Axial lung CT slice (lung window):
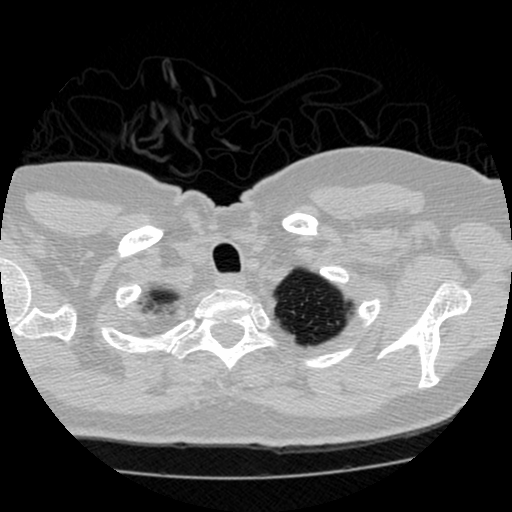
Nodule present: no